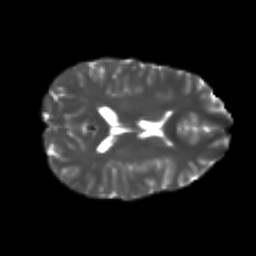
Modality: T2w
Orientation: axial
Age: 20
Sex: female
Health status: healthy
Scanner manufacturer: philips
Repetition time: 7.382 s
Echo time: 0.08599 s